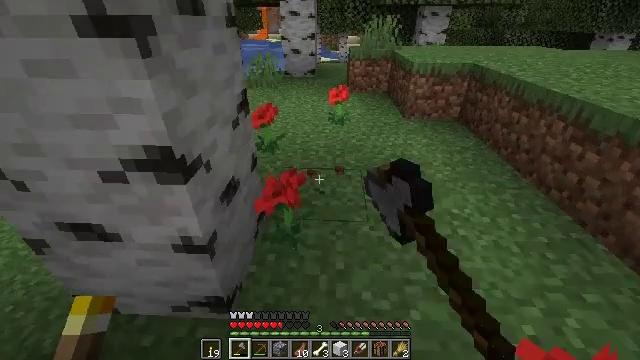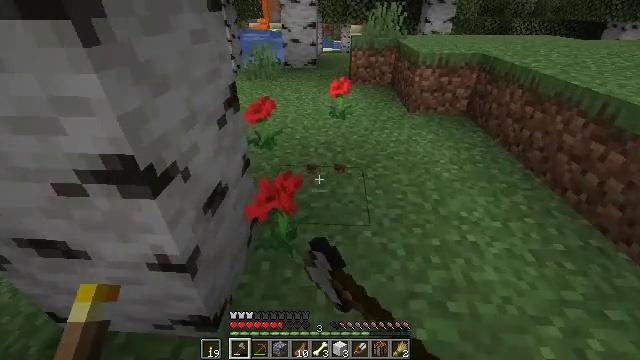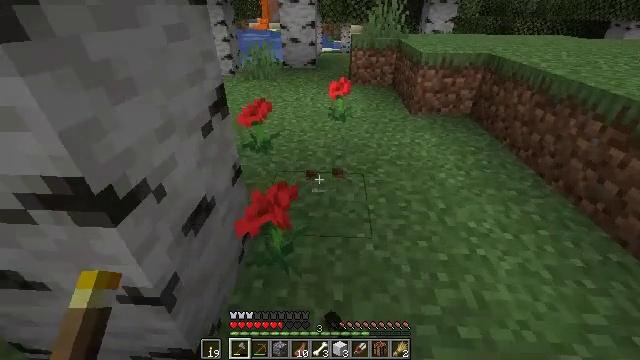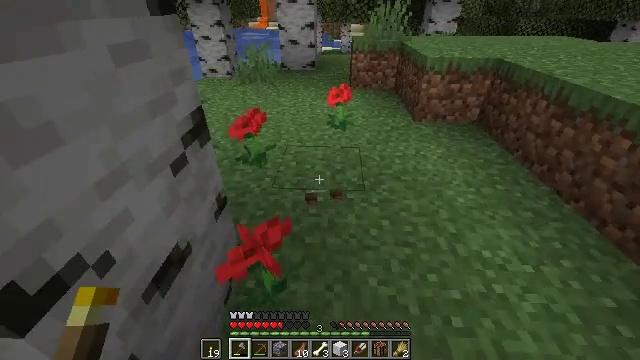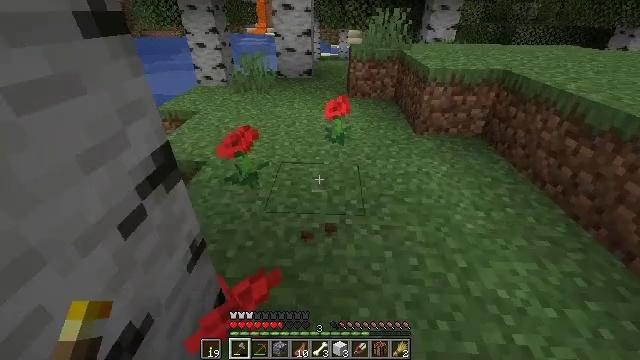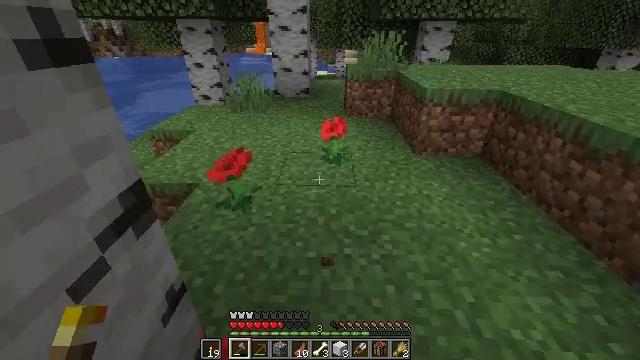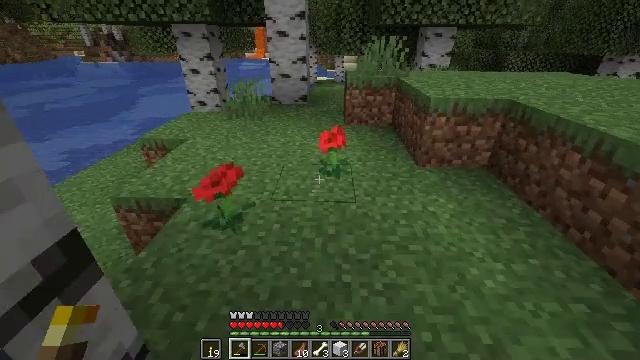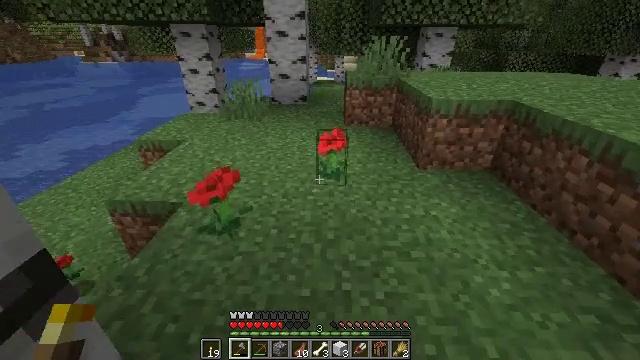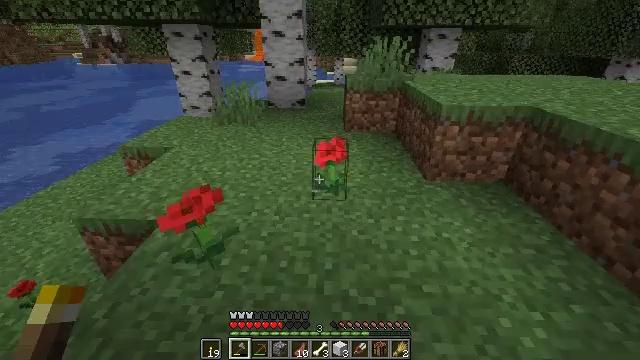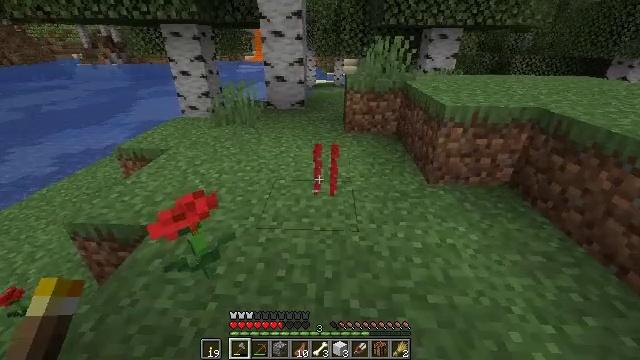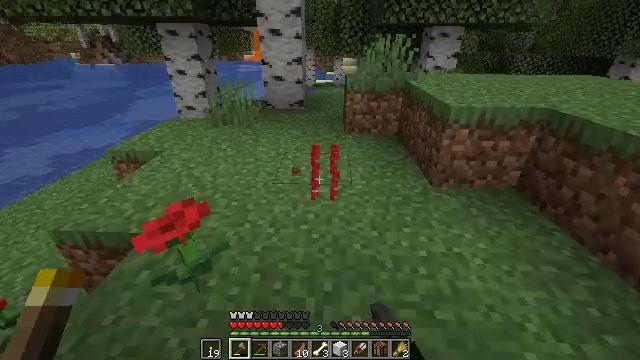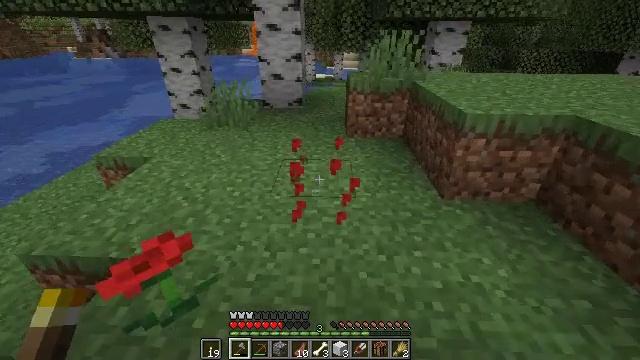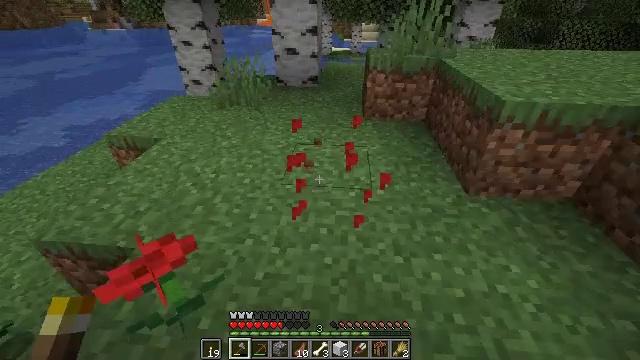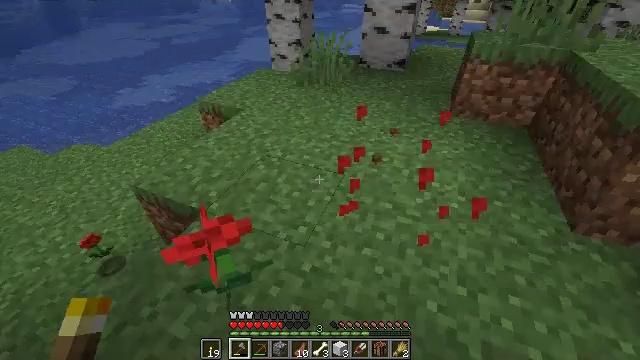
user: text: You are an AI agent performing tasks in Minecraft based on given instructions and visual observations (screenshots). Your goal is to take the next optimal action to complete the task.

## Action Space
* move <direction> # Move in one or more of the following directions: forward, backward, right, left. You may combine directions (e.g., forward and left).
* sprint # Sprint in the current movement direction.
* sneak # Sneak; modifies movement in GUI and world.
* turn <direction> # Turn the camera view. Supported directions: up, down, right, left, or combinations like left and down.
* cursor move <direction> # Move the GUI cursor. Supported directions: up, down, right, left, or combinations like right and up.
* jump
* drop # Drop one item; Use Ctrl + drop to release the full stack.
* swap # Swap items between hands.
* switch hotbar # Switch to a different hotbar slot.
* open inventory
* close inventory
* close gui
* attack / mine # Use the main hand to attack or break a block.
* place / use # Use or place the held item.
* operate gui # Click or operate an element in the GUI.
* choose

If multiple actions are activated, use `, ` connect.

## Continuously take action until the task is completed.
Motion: motion action
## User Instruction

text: Mine the poppy flower.
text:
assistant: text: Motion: move forward, turn down
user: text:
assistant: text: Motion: move forward
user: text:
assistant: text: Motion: move forward
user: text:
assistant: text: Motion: move forward, turn up
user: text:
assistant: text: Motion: move forward, turn up
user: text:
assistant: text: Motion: move forward
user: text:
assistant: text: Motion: move forward
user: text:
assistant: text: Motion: move forward
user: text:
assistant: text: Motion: move forward, attack / mine
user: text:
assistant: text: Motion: move forward, attack / mine
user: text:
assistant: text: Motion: move forward, attack / mine
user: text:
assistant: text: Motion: move forward, turn left and down
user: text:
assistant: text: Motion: move forward, turn left and down
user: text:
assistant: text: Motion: attack / mine